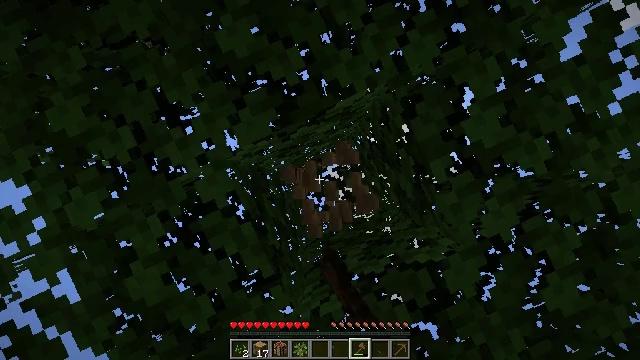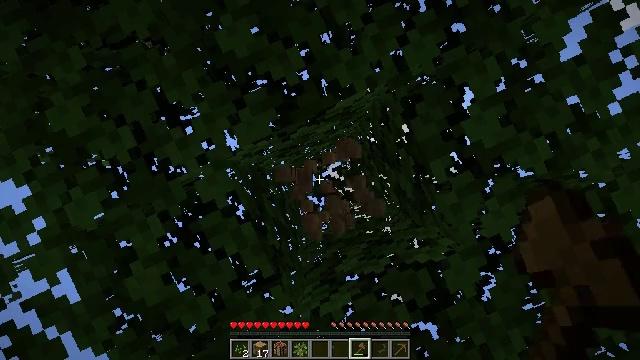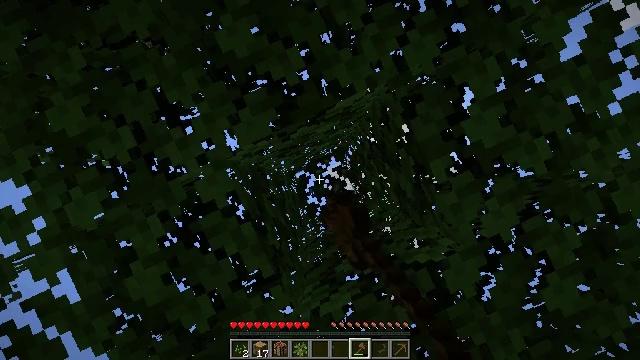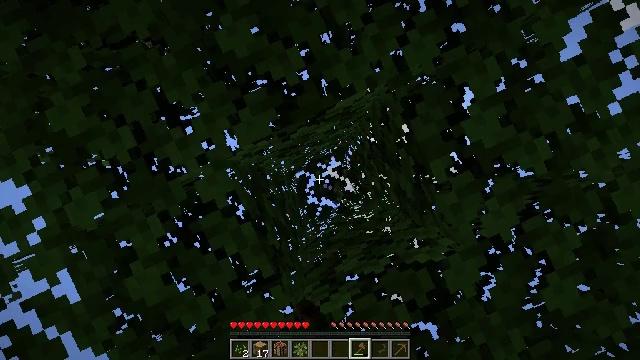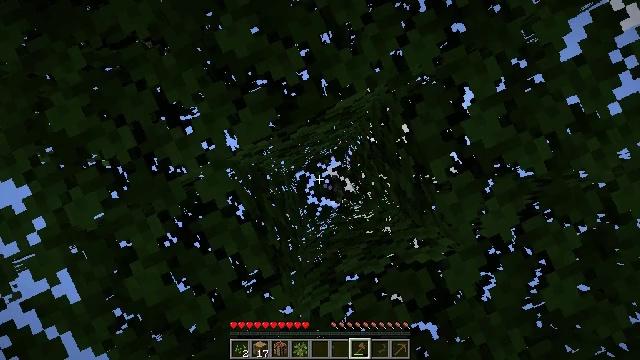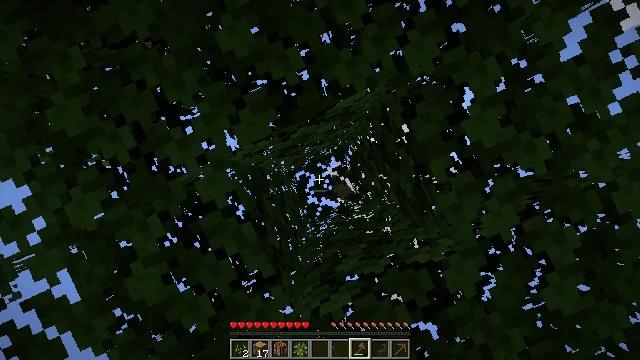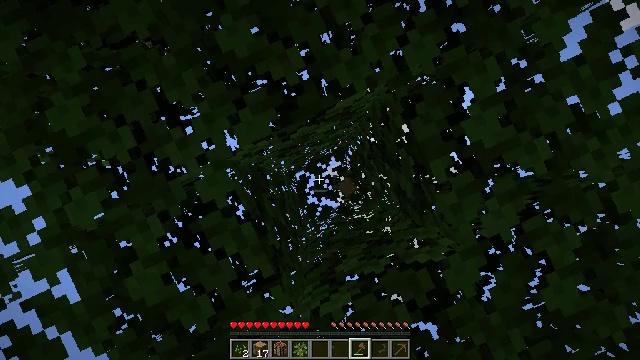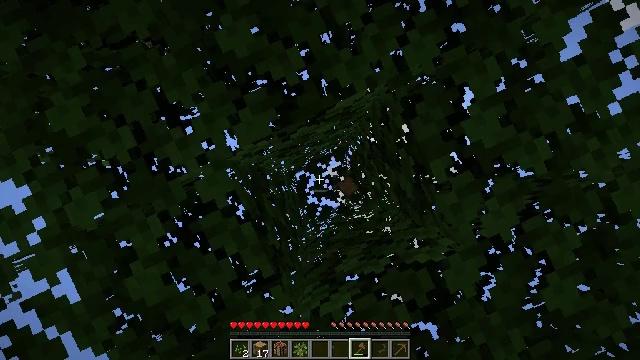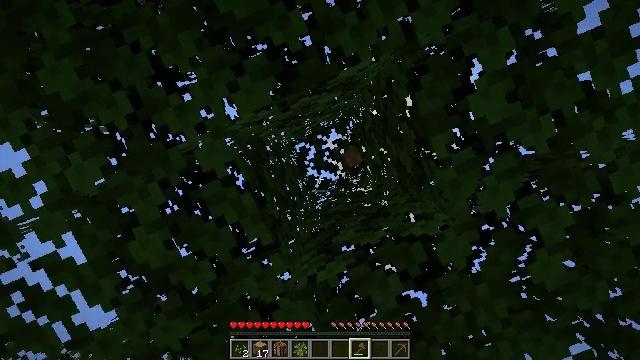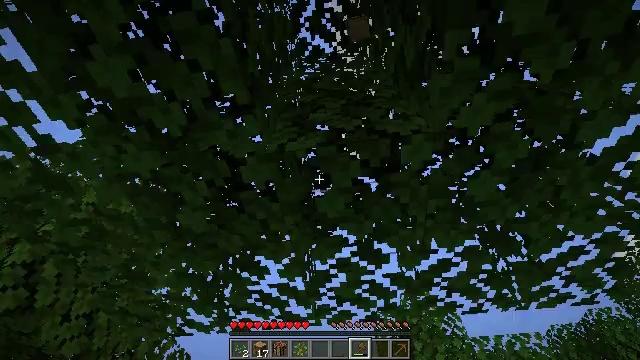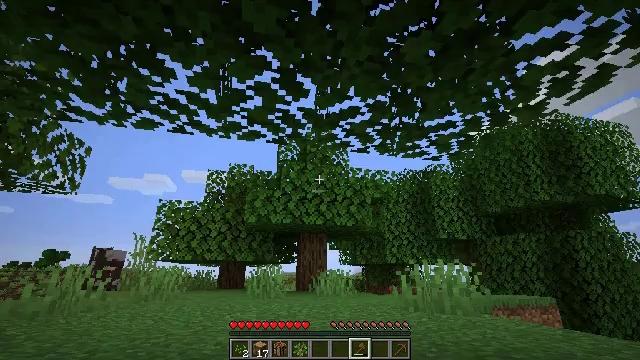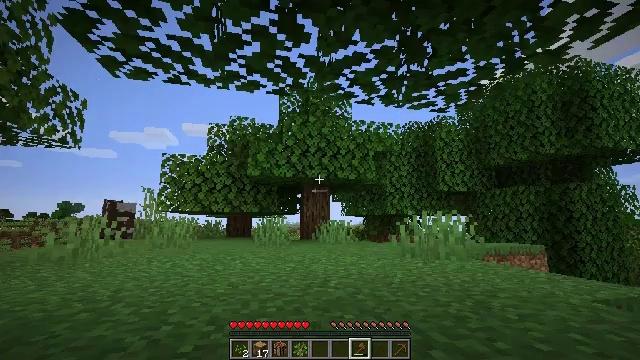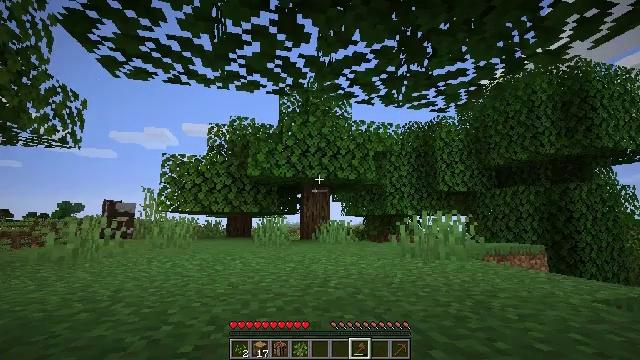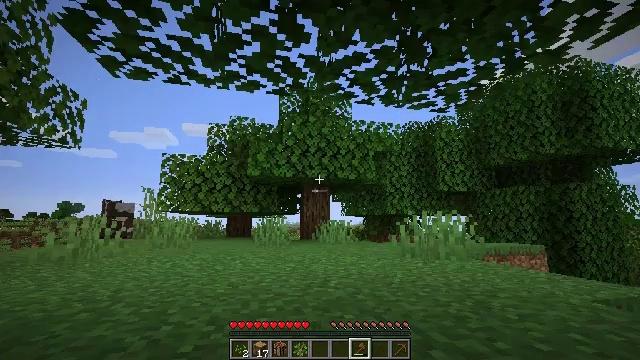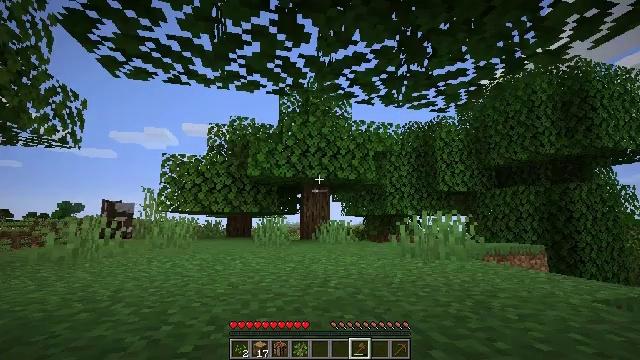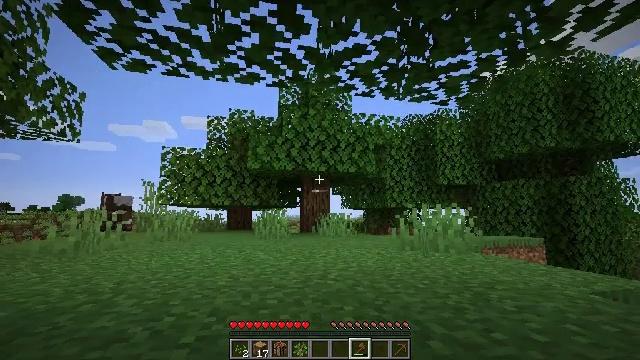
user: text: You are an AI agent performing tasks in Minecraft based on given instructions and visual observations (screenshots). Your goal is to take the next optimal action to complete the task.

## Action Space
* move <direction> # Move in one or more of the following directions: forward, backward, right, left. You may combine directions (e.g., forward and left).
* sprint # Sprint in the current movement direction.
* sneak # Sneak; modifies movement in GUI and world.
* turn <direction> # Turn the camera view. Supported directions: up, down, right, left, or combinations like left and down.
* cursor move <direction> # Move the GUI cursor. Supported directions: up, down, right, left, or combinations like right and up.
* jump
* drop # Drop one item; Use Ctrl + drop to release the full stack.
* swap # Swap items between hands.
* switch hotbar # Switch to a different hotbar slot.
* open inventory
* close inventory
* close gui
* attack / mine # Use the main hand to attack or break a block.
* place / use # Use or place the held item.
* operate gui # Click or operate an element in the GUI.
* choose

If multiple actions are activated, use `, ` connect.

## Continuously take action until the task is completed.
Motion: motion action
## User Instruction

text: Dig up the grass block for dirt.
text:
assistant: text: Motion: attack / mine
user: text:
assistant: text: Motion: attack / mine
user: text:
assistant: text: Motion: attack / mine
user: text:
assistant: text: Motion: attack / mine
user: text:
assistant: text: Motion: no_op
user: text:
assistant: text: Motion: no_op
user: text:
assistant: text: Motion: no_op
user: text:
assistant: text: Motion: turn right and down
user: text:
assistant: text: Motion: turn right and down
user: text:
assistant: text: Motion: turn right and down
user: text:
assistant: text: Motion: turn down
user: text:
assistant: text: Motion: no_op
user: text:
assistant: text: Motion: no_op
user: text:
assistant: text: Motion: no_op
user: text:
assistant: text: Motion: turn down
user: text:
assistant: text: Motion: turn right and down
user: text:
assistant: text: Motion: turn right and down
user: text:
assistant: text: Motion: turn right and down
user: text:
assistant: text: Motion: no_op
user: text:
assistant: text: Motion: no_op
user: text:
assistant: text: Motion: no_op
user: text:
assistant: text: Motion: move forward
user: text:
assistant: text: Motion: move forward, turn left
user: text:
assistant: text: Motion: move forward
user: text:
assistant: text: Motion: move forward, jump
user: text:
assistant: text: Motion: move forward, turn left and up, jump
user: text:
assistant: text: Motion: move forward, turn left and up, jump
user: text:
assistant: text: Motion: move forward, turn left and up, jump
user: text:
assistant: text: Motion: move forward, turn left and up
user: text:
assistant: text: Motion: move forward, turn left and up